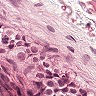
Metastatic tissue present: yes